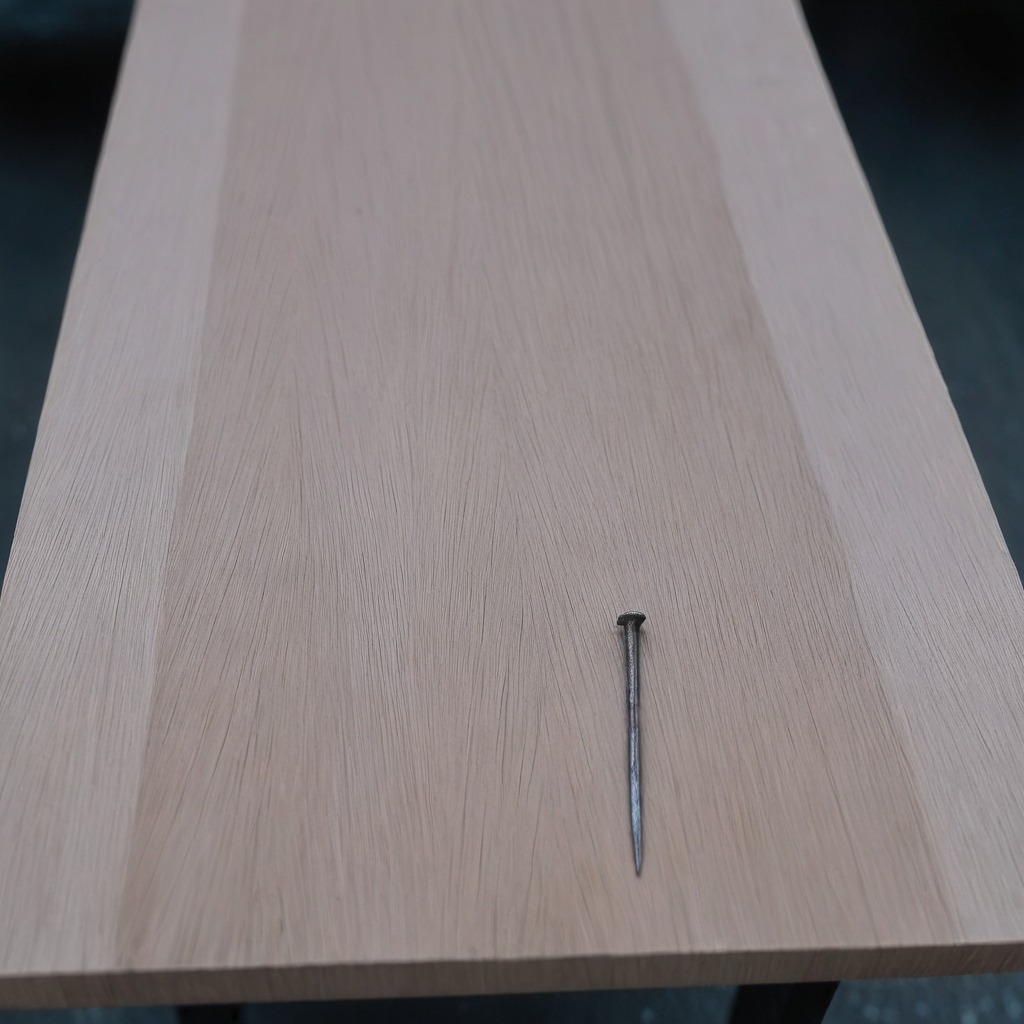
A nail is lying on the table in the garage at twilight.